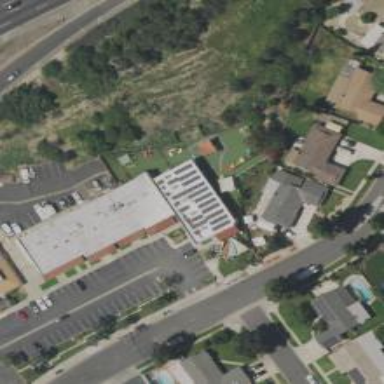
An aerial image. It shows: Kindergarten.